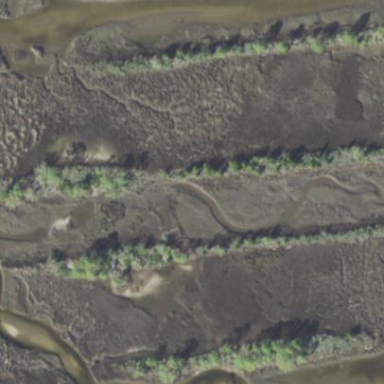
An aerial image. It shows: Saltmarsh wetland area.